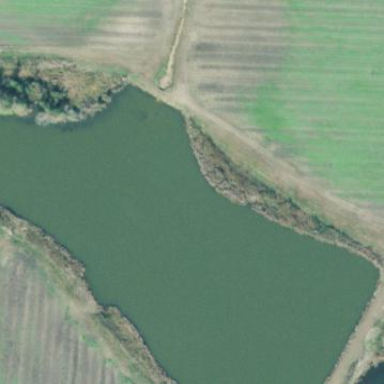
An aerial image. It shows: Reservoir of water.